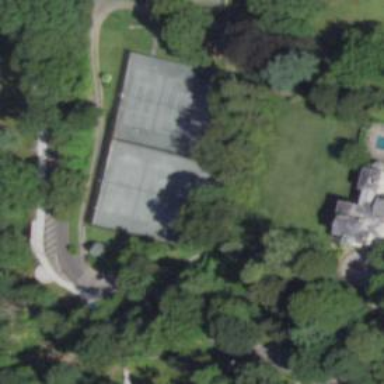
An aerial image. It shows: Tennis court on pitch designated for leisure land.